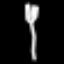
Label: fork